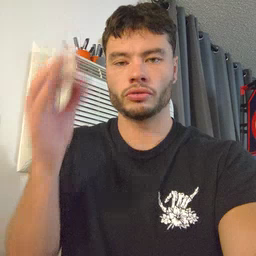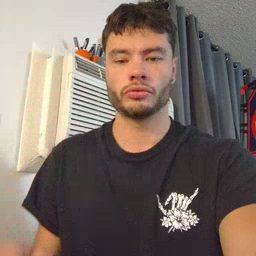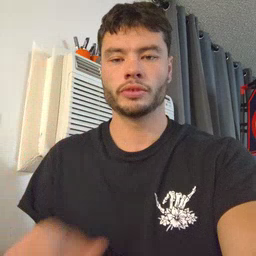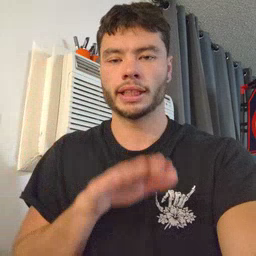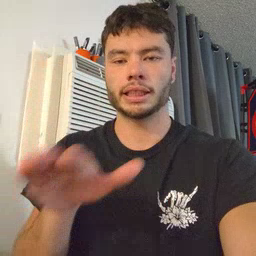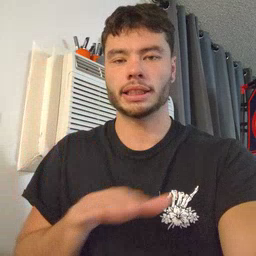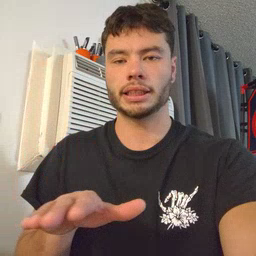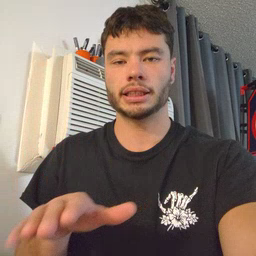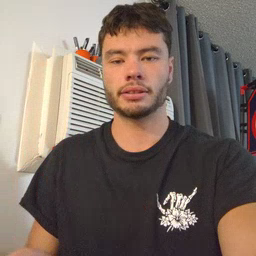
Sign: clean